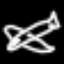
Label: airplane